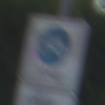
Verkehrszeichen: BeginnFahrradzone
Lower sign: MehrspurigeFahrzeugeFrei7
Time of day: SunriseSunset
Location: Outdoor (Urban)
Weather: Clear
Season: NotSpecified
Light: Natural